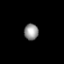
Tissue: prostate
Cell type: T cells
Senescence score: 0.7411
Nuclear area (px): 224
Mean DAPI intensity: 147.656